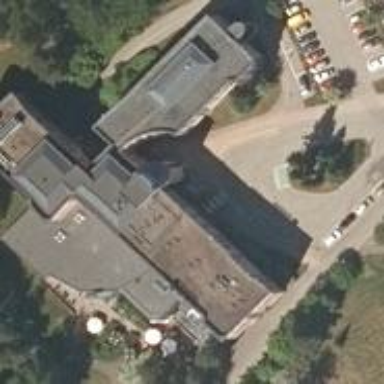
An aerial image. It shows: Hotel building for tourism.